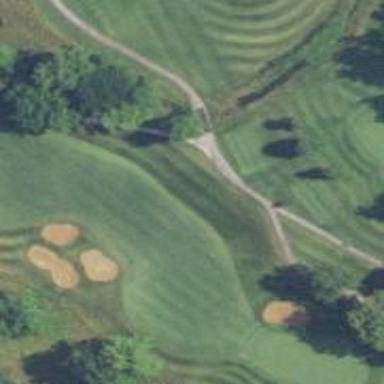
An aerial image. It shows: Path for golf carts.